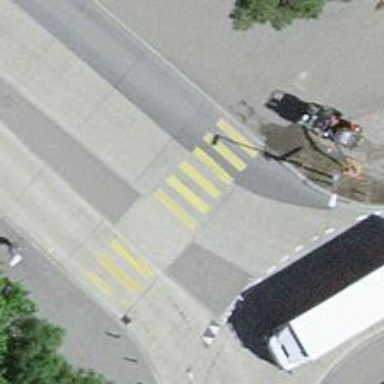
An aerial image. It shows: Asphalt footway with uncontrolled crossing.